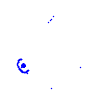
Particle: electron